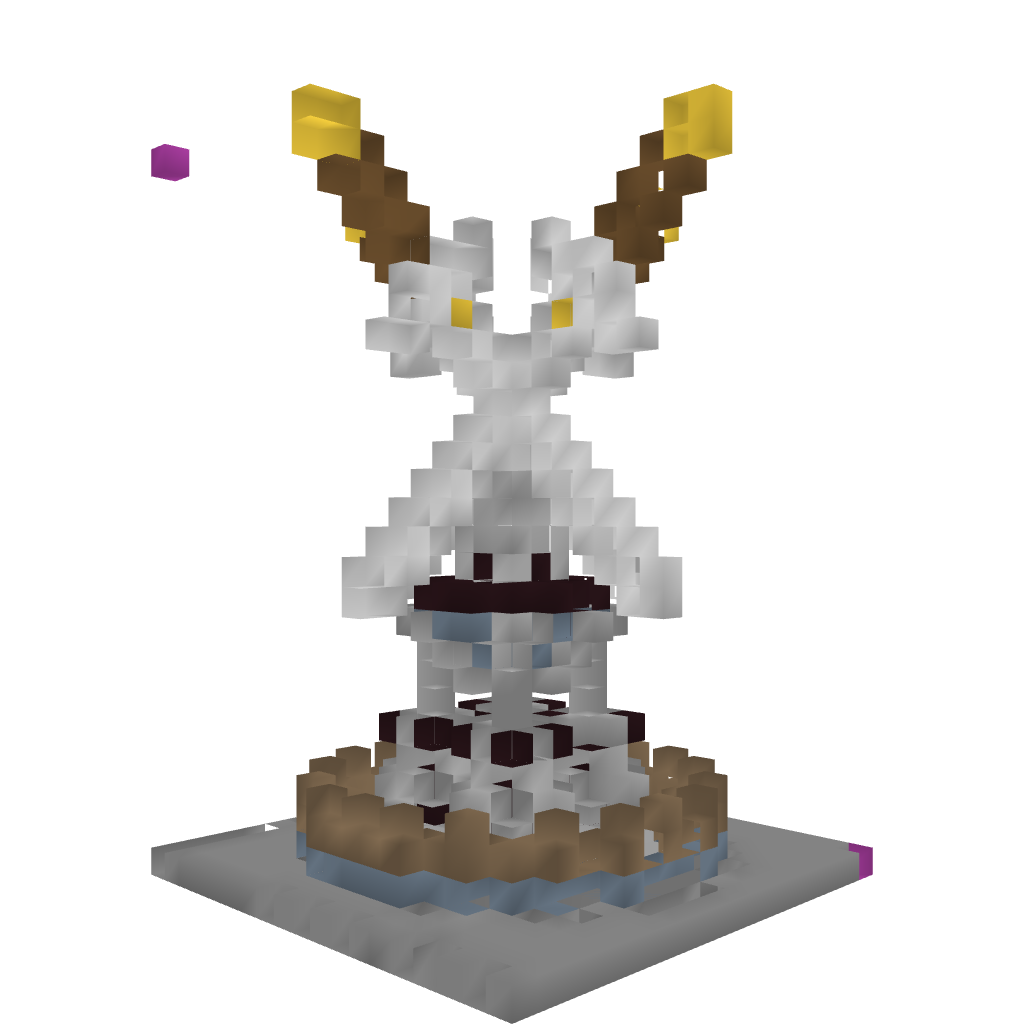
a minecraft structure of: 4 Sword Fountain